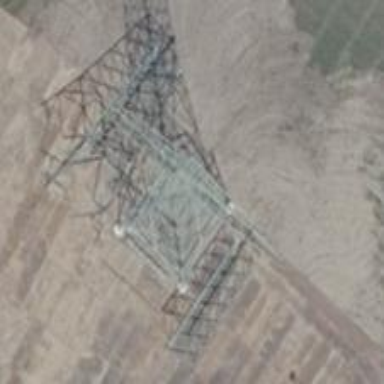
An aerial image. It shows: Towering power structure.